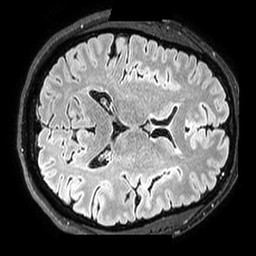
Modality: T2w
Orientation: axial
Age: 37
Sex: male
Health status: healthy
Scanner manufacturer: philips
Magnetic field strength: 3 T
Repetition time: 5 s
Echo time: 0.2902 s